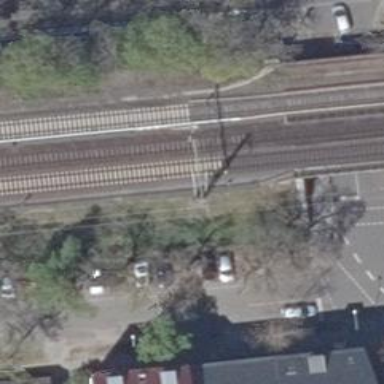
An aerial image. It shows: Milestone along the railway track with catenary mast.